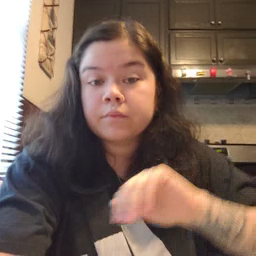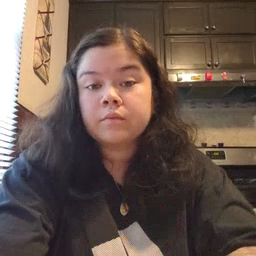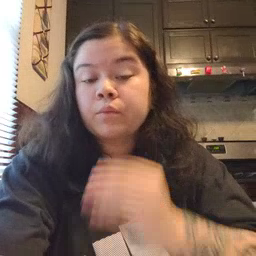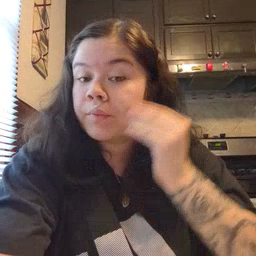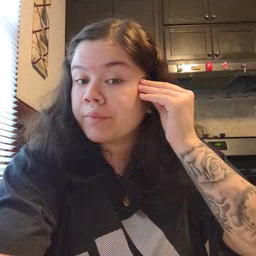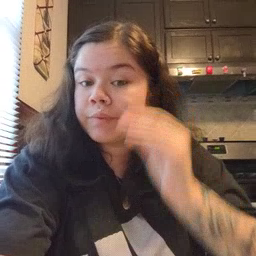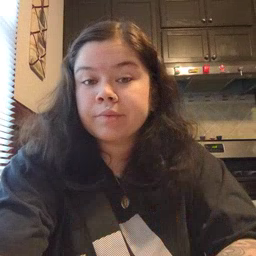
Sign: home